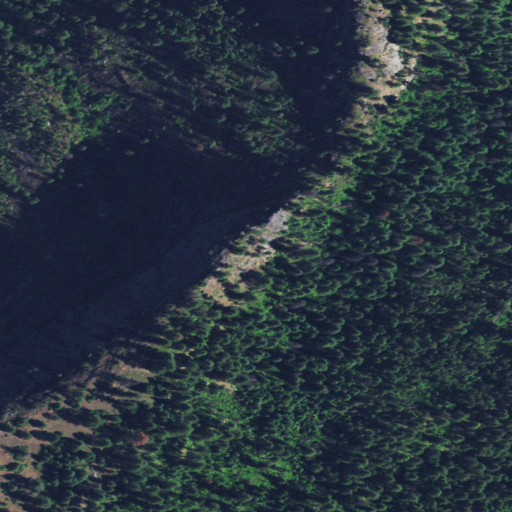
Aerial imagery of cliff(s) in Idaho named Huddleson Bluff containing evergreen forest, grassland, shrub, and open water